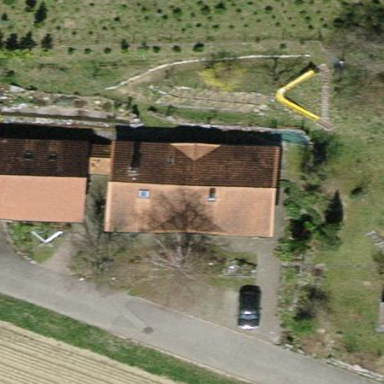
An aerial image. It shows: Semidetached house with gabled roof.